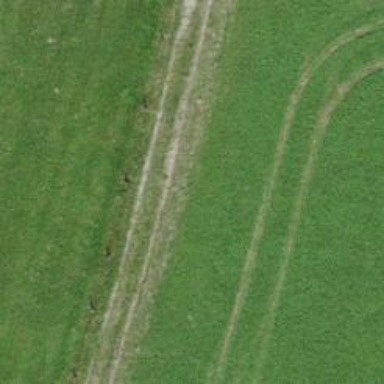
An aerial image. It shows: Track road with grade4 tracktype.